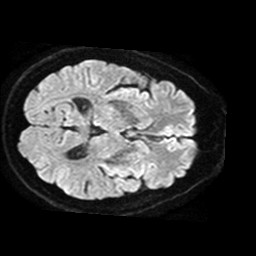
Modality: TRACE
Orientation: axial
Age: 62
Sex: male
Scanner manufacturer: philips
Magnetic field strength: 1.5 T
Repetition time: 3.686 s
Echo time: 0.09411 s